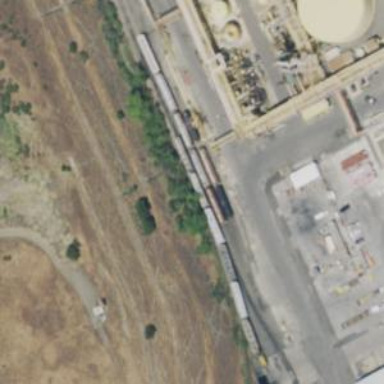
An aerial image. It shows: Rail spur service.